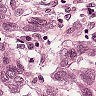
Metastatic tissue present: yes